Aerial crown-view tile of a tropical tree (Barro Colorado Island, Panama), acquired 20241112:
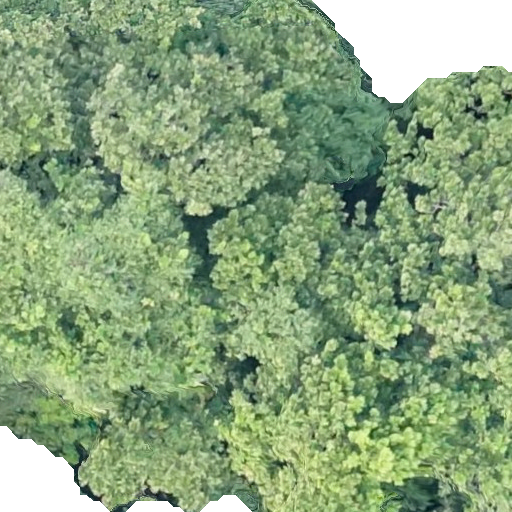
Species: Anacardium excelsum
GBIF accepted scientific name: Anacardium excelsum
Crown area: 518.971 m²